Question: An Ajax Autocomplete Textfield In Drupal 7 works in Firfox, but doesn't work in IE and Chrome.
The following error appears:
> An AJAX HTTP error occured. HTTP Result Code: 200 Debugging information follows.
Path: <URL>
StatusText: OK
ResponseText: {"admin":"admin","alex":"alex","apple":"apple"}
'''
function clubform_menu() {
$items['example/autocomplete'] = array(
'page callback' => '_module_name_autocomplete',
'access arguments' => array('access example autocomplete'),
'type' => MENU_CALLBACK
);
return $items;
}
function _module_name_autocomplete($string) {
$matches = array();
$return = db_query("SELECT name FROM users where lower(name) like '".$string."%' LIMIT 10");
// add matches to $matches
foreach ($return as $row) {
$matches[$row->name] = check_plain($row->name);
}
// return for JS
drupal_json_output($matches);
}
...
$form['editclub']['club_name'] = array(
'#title' => t(''),
'#type' => 'textfield',
'#description' => t(''),
'#autocomplete_path' => 'example/autocomplete',
'#weight' =>15,
'#size' => 30,
);
...
'''
The output in Firefox is the following:
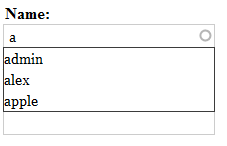
Answer: I found out what causes AJAX error! When I turn on any module with utf8 incoding it causes the error, when i change the encoding to ANSI or to utf8 without BOM, everything works. This incoding problems happened only in Google chrome, in Firefox all encodings work well